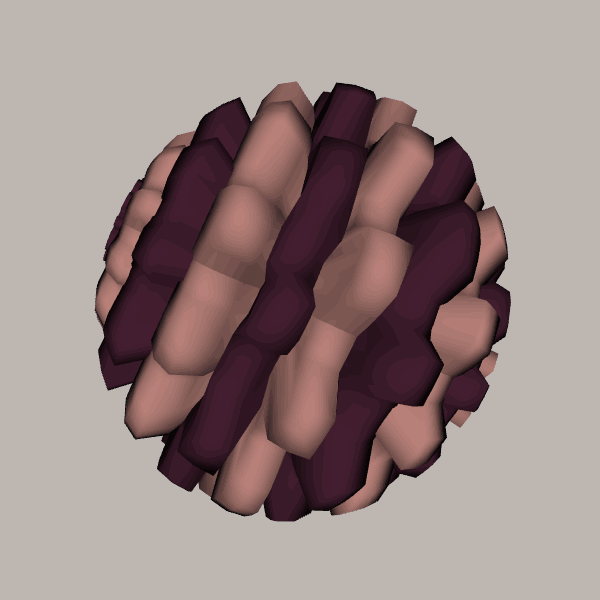
Background: light